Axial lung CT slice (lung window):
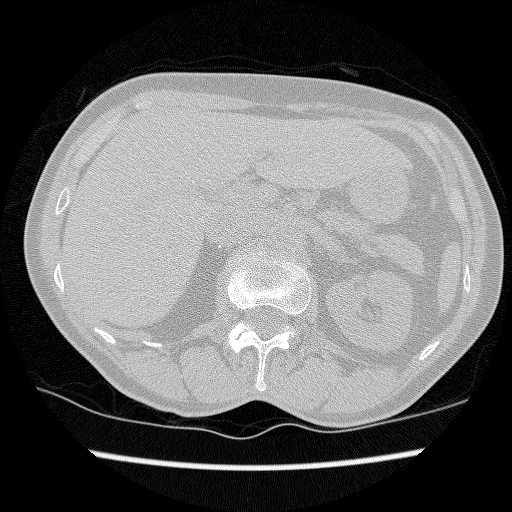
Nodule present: no